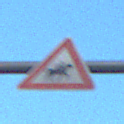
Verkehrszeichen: ReiterLinks
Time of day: SunriseSunset
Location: Outdoor (Nature)
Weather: PartlyCloudy
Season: NotSpecified
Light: Natural